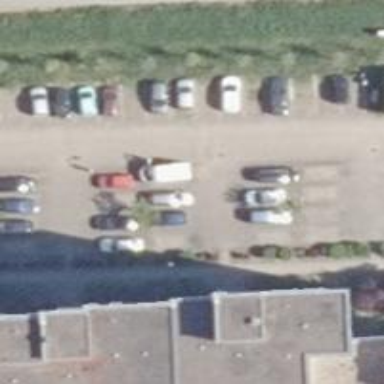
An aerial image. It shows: Parking aisle designated as service road.